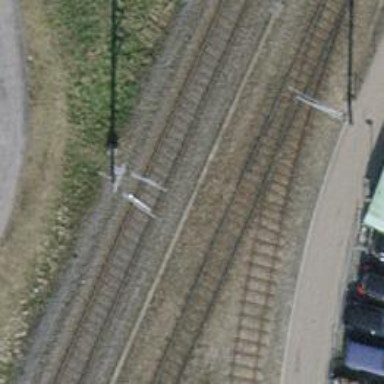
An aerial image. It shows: Single railway spur track.